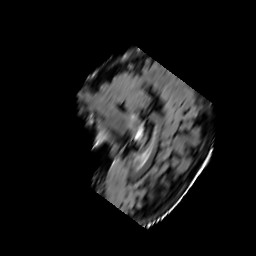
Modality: FLAIR
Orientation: sagittal
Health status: ill
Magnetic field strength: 3 T